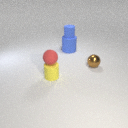
small brown metal sphere to the right of small yellow rubber cylinder